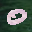
Label: 0